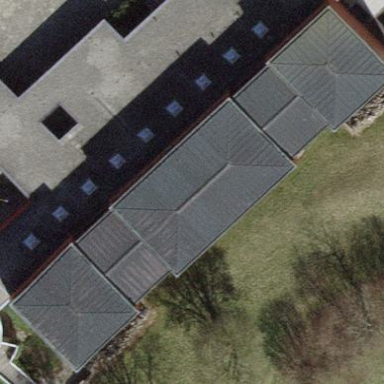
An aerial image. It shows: School building with flat roof.